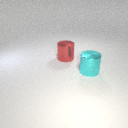
large cyan metal cylinder in front of large red metal cylinder